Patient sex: M
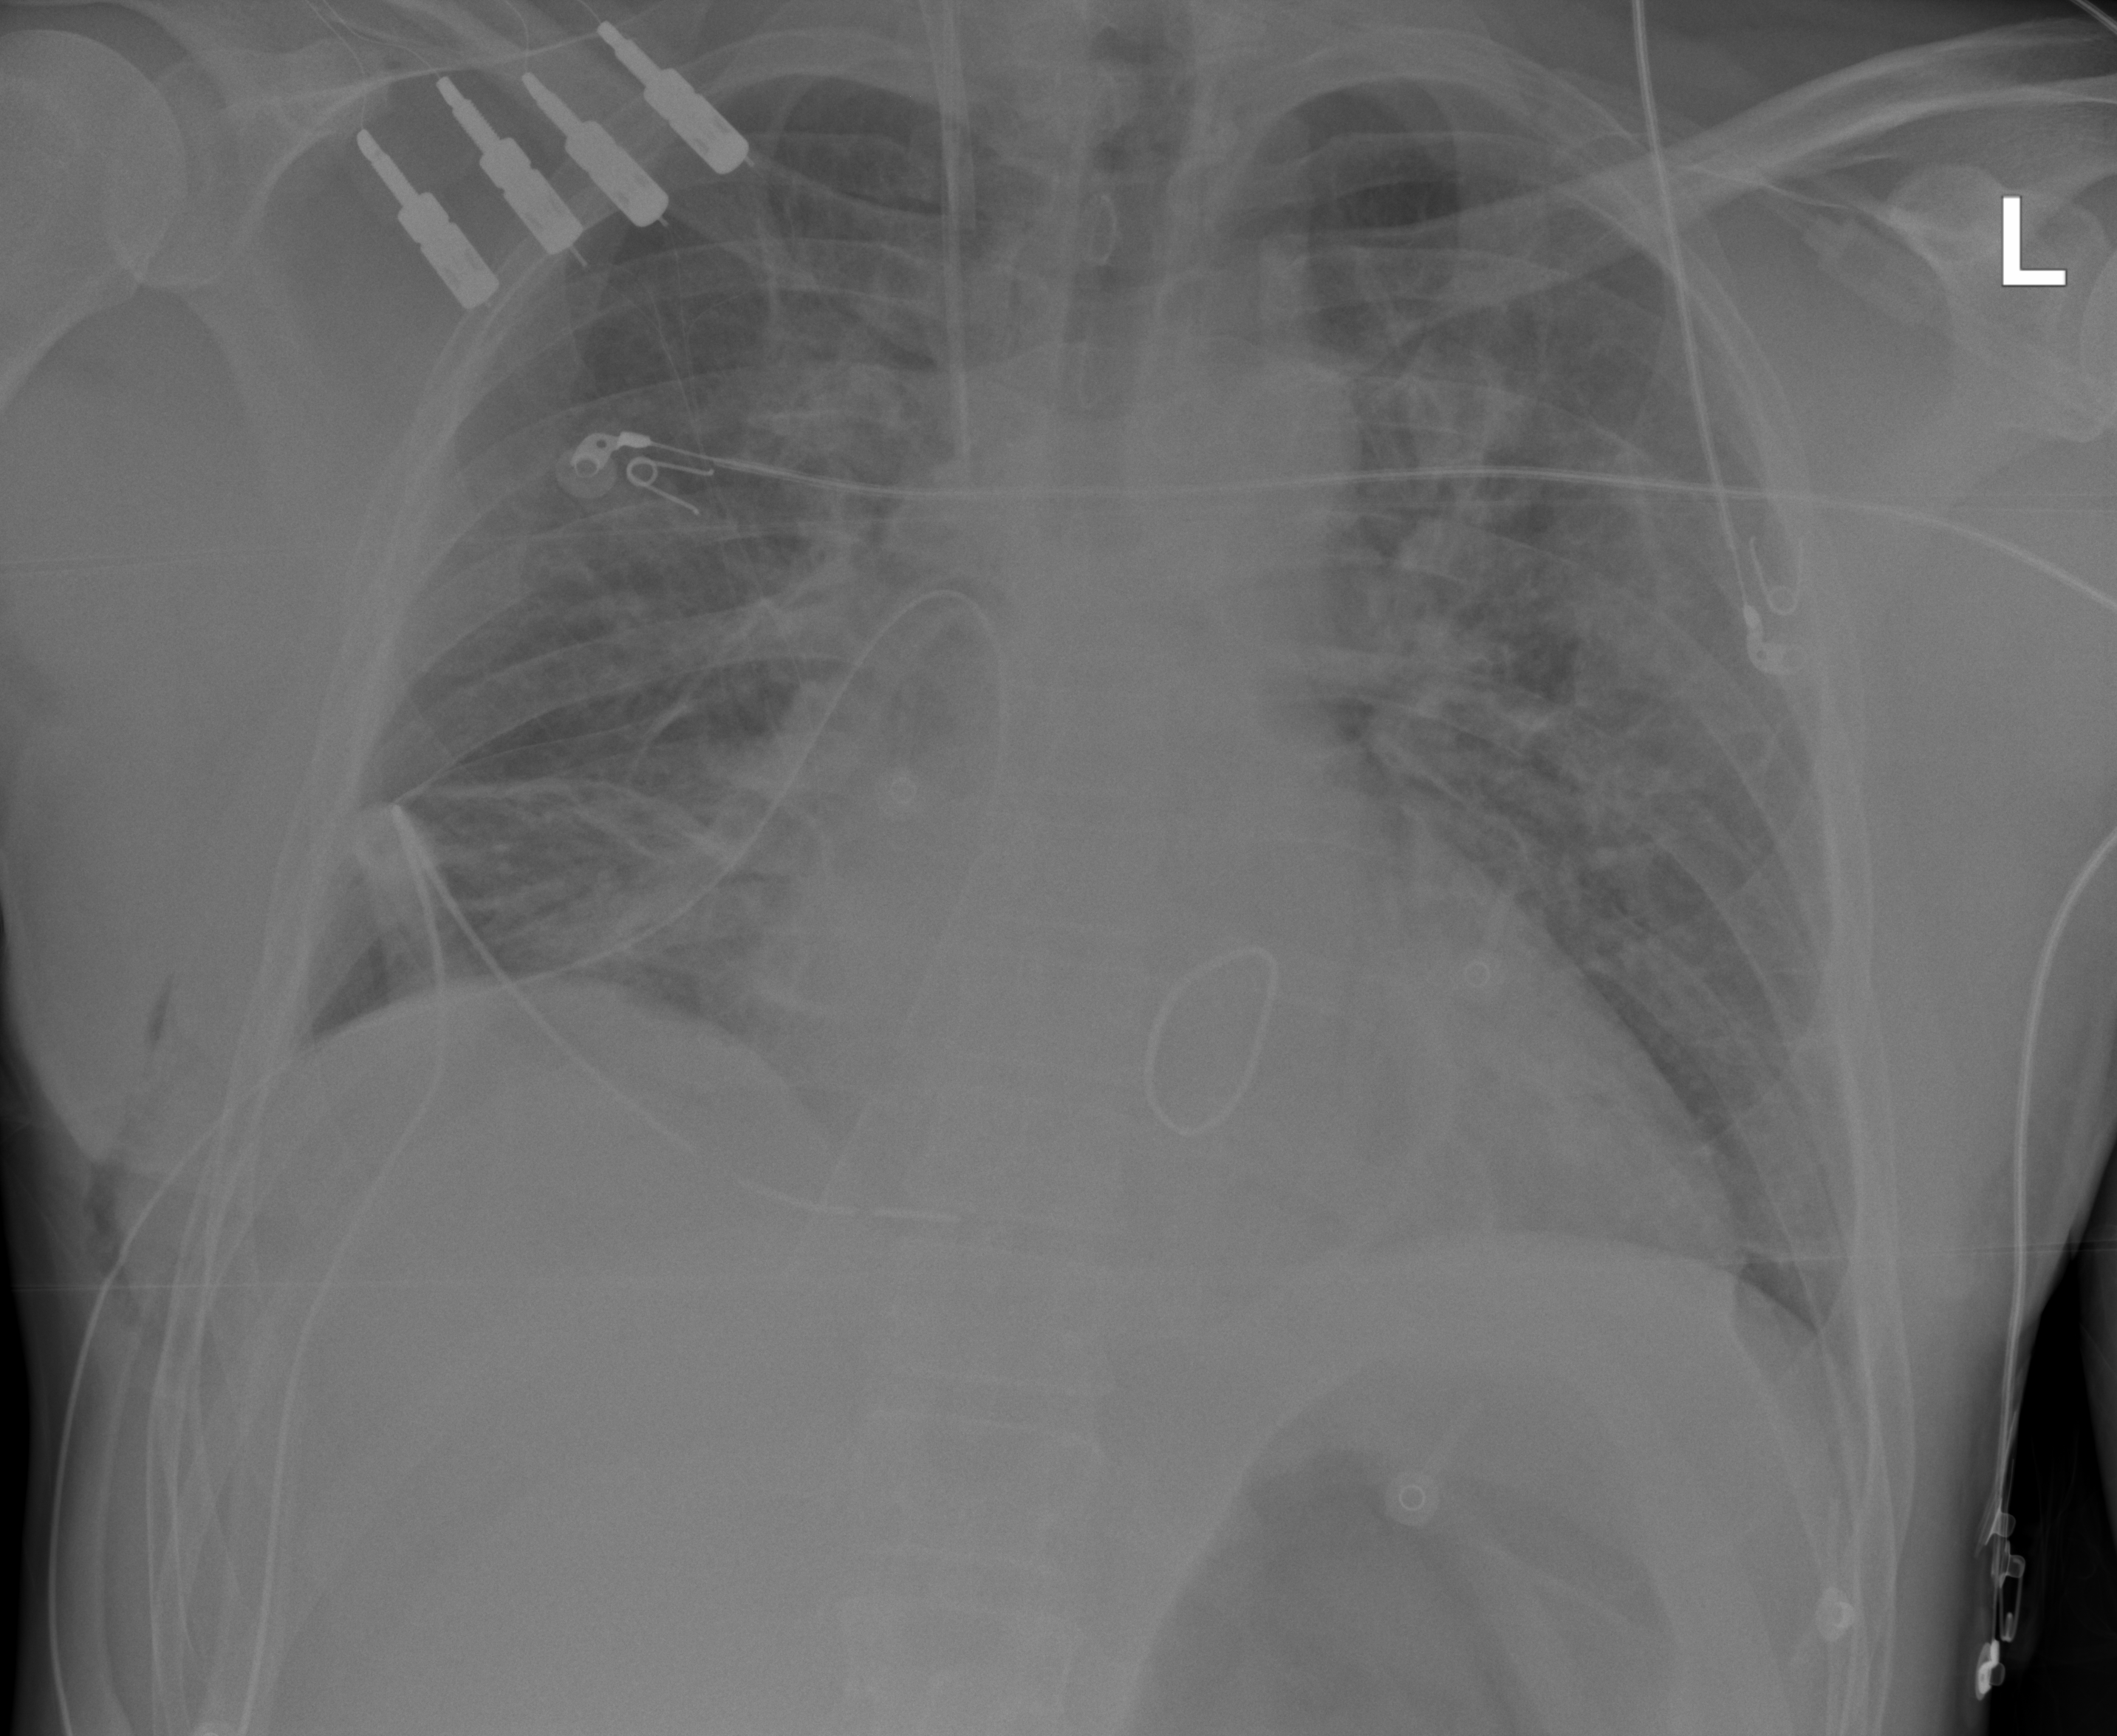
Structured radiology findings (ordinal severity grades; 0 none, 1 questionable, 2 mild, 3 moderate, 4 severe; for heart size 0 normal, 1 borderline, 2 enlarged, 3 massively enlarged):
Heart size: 1
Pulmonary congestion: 3
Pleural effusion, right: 0
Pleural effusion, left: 0
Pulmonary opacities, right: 1
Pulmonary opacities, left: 0
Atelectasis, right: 3
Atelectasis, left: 2